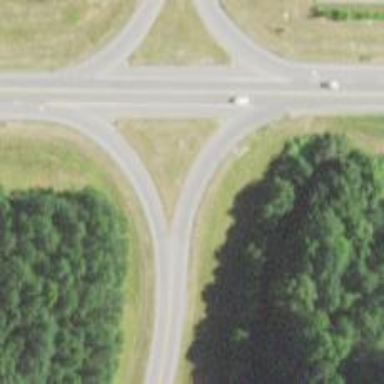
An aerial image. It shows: Trunk link highway.